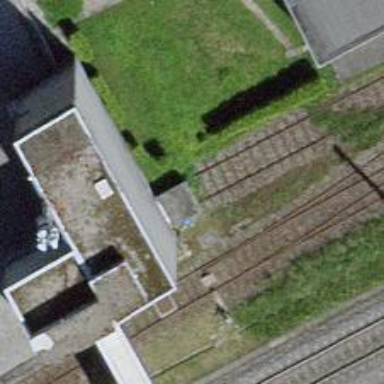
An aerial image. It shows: Disused railway spur.